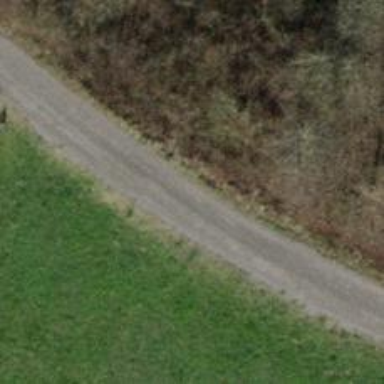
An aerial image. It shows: Track with pebblestone surface and grade 4 track type.